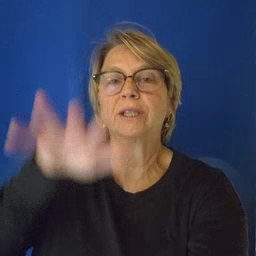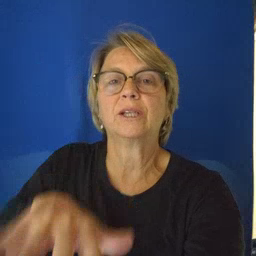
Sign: alligator